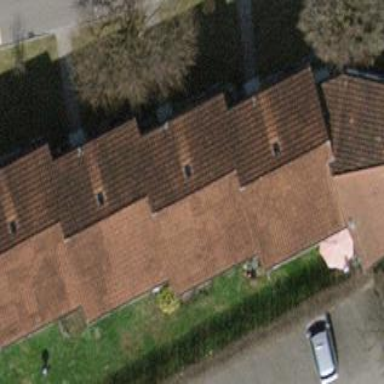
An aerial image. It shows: Gabled house with brown roof. The roof is oriented across the building.